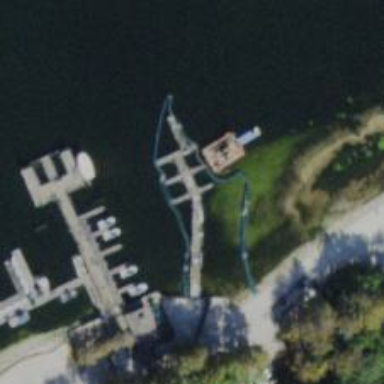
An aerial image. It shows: Man-made pier.